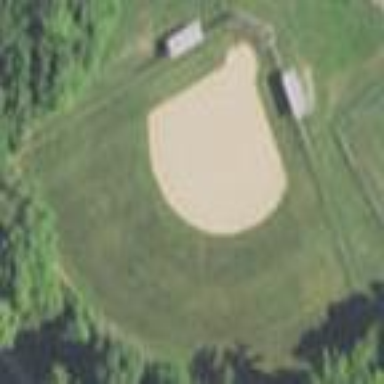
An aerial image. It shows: Baseball pitch for leisure land activities.